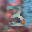
Label: 3